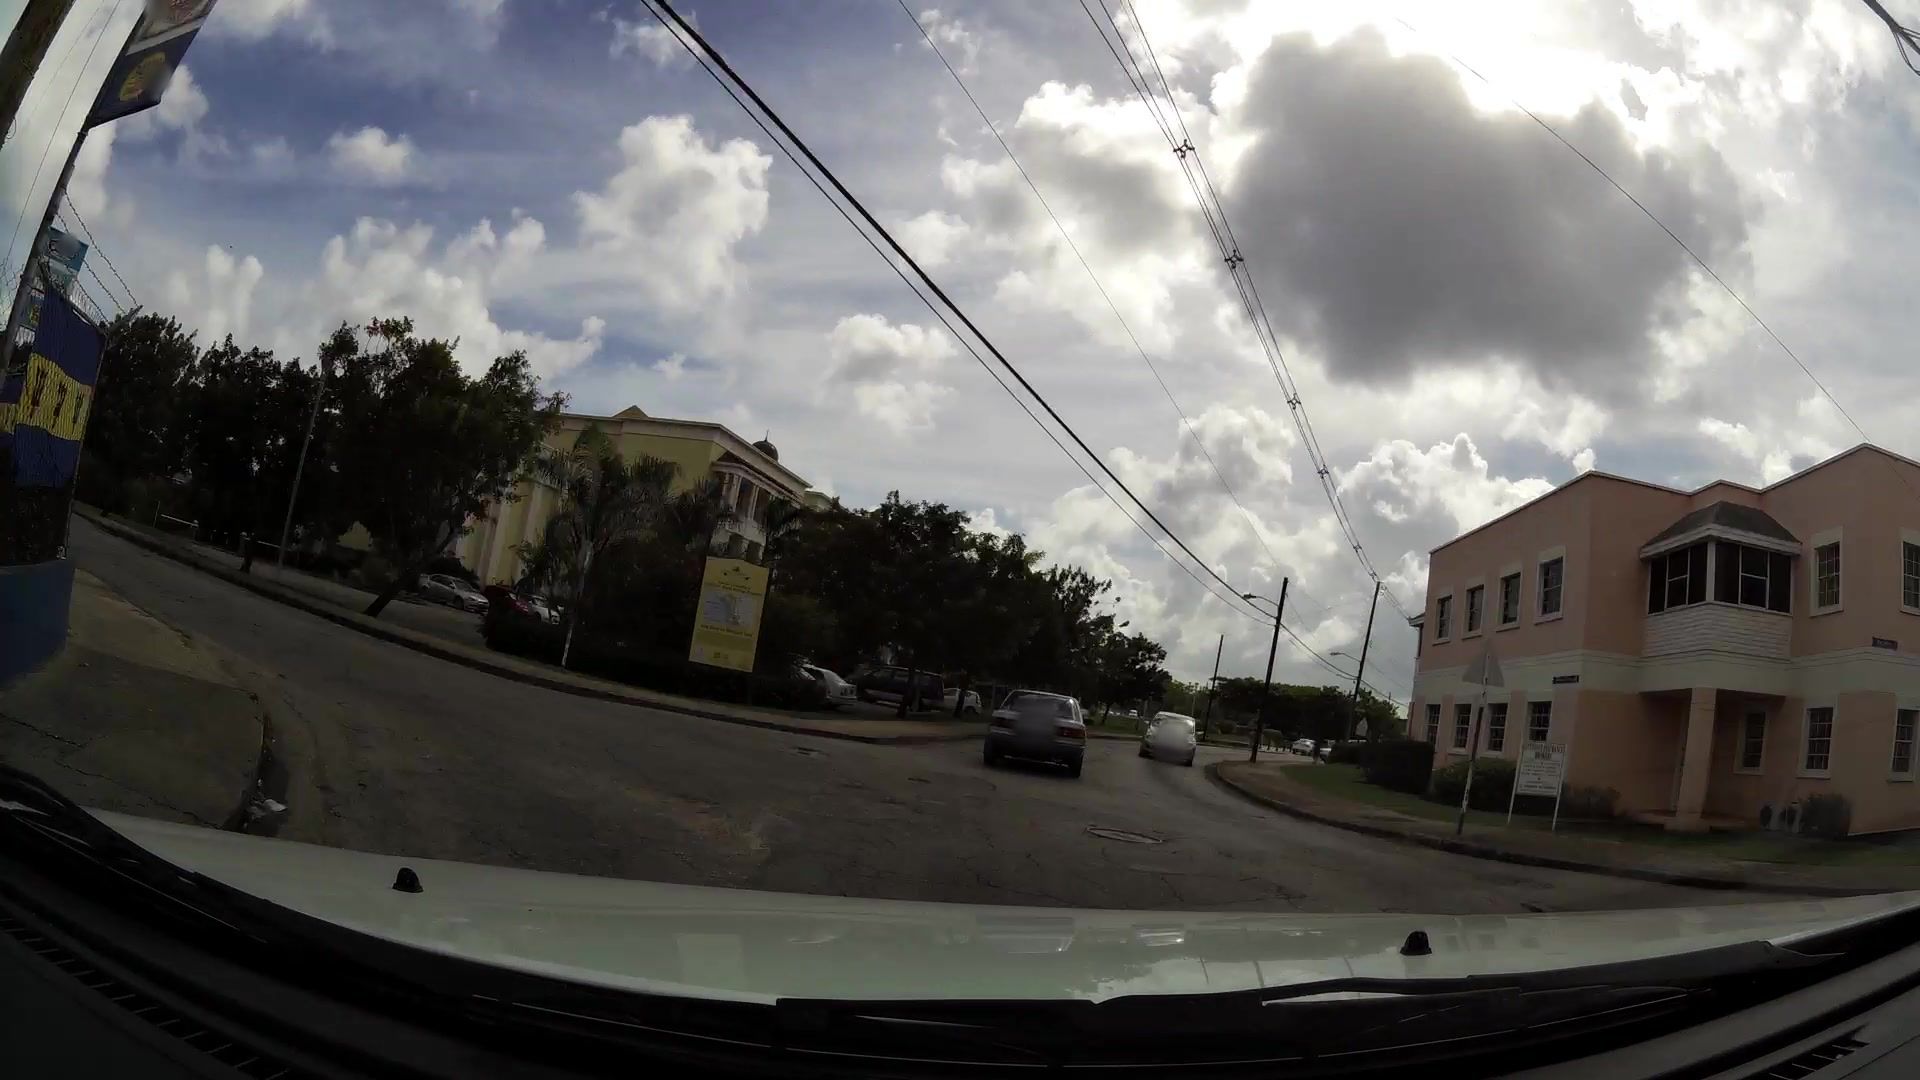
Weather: cloudy
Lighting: day
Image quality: good
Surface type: driving surface
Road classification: secondary
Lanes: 2.0
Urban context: urban centre
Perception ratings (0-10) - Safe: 0.97, Lively: 7.6, Beautiful: 4.45, Boring: 5.78, Depressing: 7.05, Wealthy: 0.8